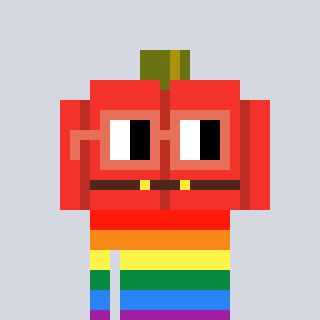
a pixel art character with square orange glasses, a pumpkin-shaped head and a blue-colored body on a cool background